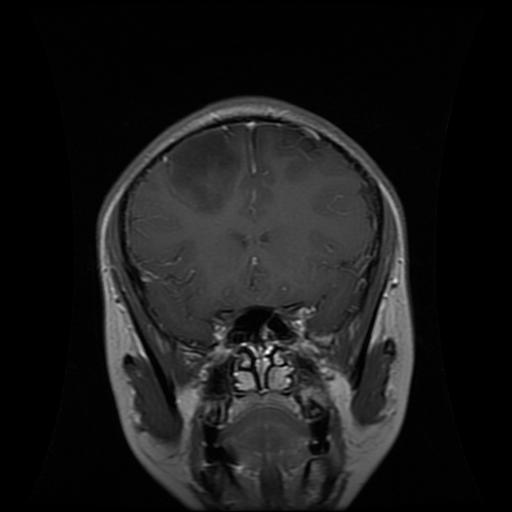
Label: glioma